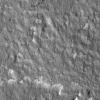
Atmospheric dust classification: not_dusty